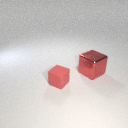
small red rubber cube in front of large red metal cube